Group 1:
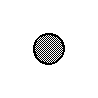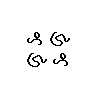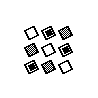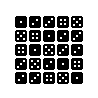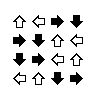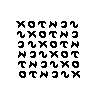
Group 2:
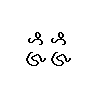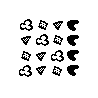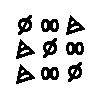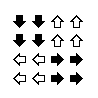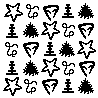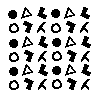
Rule separating the two groups: Each symbol appears once in any given row or column vs. not so.
Author: Leo Crabbe
Reference: https://en.wikipedia.org/wiki/Latin_square